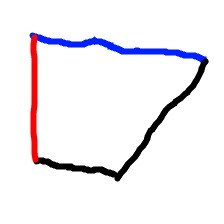
Shape: trapezoid